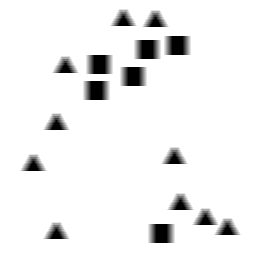
Squares: 6
Triangles: 10
Stars: 0
Total shapes: 16